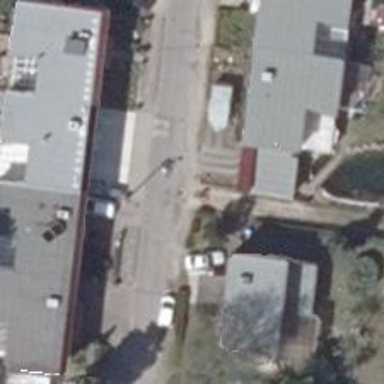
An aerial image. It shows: Smooth asphalt road in residential area.